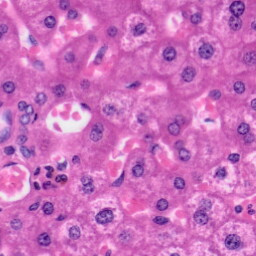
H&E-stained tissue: Liver